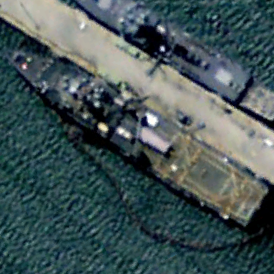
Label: combat